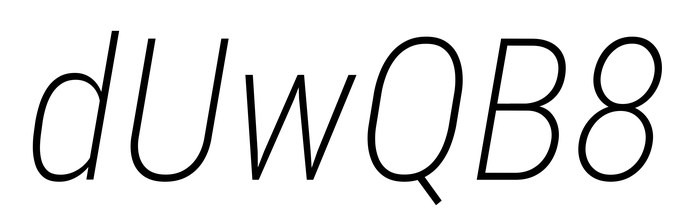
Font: Roboto-Italic_Condensed_ExtraLight_Italic